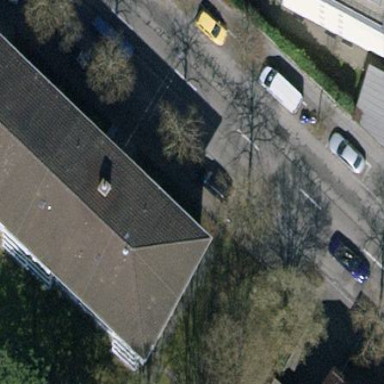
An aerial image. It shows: Apartment building with hipped roof covered in tiles.